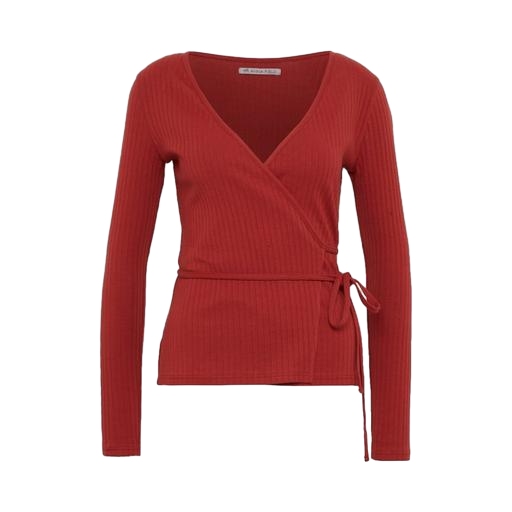
red and has long sleeves, red long-sleeve side-ruched top, red pleat wrap front top, white background